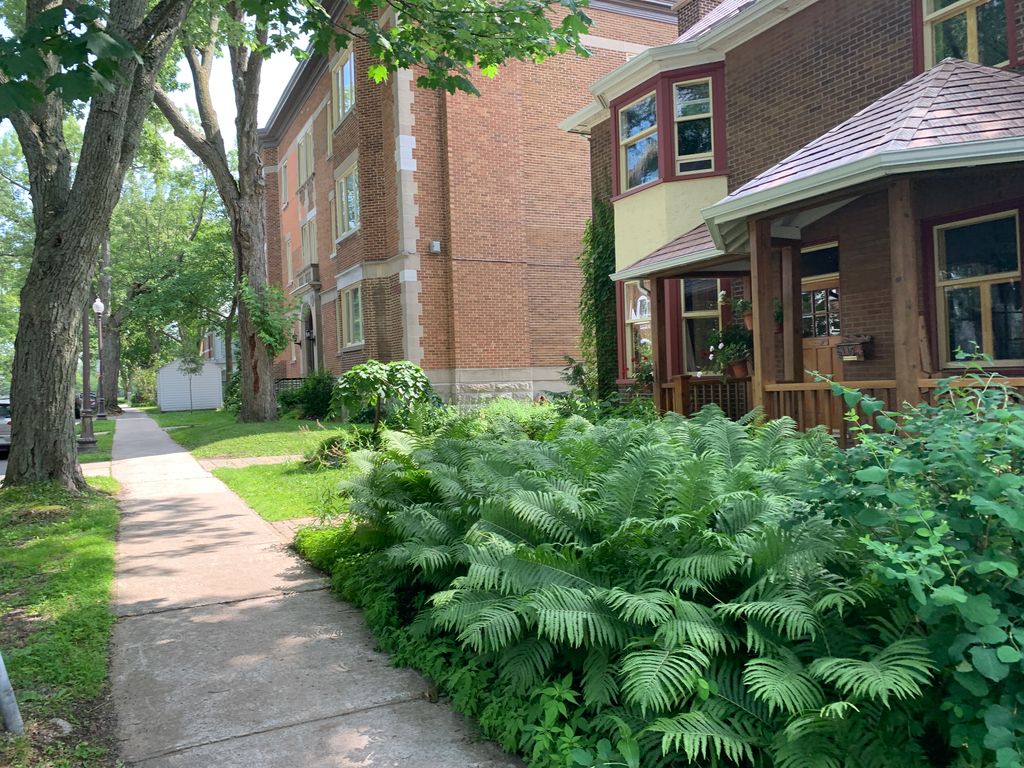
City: quebec_city